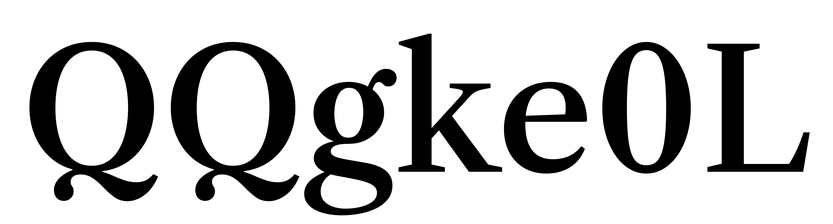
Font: LibreCaslonText_Medium